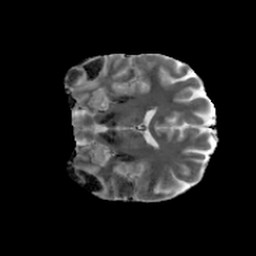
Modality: MD
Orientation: coronal
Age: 30
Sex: female
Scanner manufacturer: siemens
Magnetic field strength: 6.98 T
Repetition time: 7.776 s
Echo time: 0.076 s